Question: In Excel I would like to add up fields automatically, but the column numbers that needs to be added up change from row to row.
I have prepared an example of what I mean:
I have 3 companies:
1. Unicredit
2. HVB
3. Wechselbank
Over time HVB took over Wechselbank (in 1998), shown by the change from 3 to 2 in the first table, and later (in 2005) Unicredit took over HVB (2 becomes 1 for HVB Wechselbank). So now only one company is left. But all the 3 previous companies still exist and have their own separate assets.
I have build an ownership table in which is kept track of who is the parent company at any point in time. And I have a table of all the assets per entity. How can I add them up automatically per parent company (as done manually in the final table?)

In words I need a formula that:
- - -
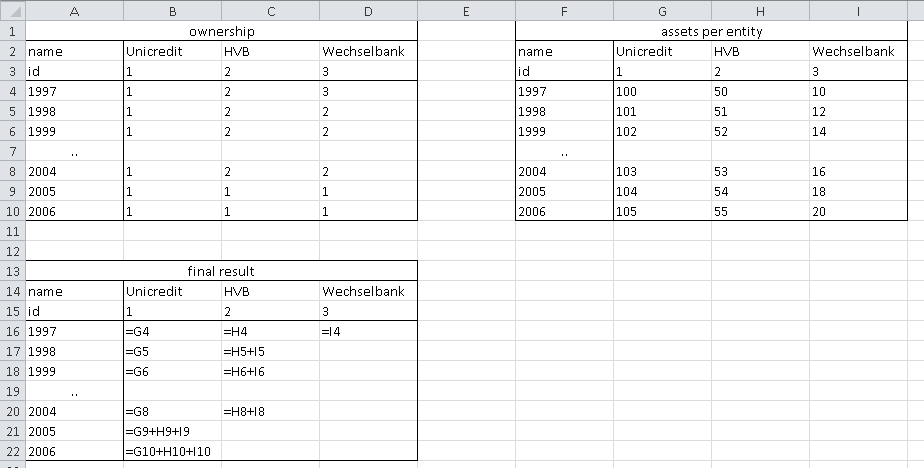
Answer: I finally solved it myself.
It turned out that a simple sumproduct formula does the trick!
e.g. in C18
'''
=sumproduct(($B6:$D6=C$15)*($G6:$I6))
'''
And it also works if the 'if' data is in another sheet as is the sumdata. Which was exactly what I needed!